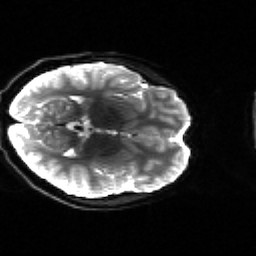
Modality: sbref
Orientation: axial
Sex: male
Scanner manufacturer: siemens
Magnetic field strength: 3 T
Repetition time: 5 s
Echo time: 0.071 s